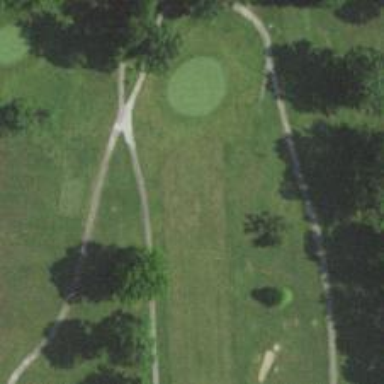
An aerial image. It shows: Golf hole.